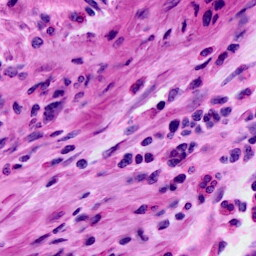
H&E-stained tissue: Cervix